Field crop: tomato
Growth stage: 2
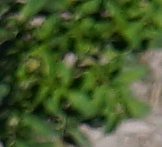
Species: tomato